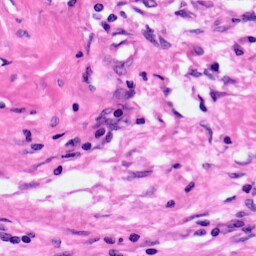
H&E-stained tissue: Pancreatic